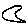
Label: moon